Question: Hi I have data sets (maxwellian and gaussian) that I make a histogram plot with. I fit the data using scipy.stats.chisquare but it has by default, degrees of freedom as 0. If I understand correctly, it is not possible right?
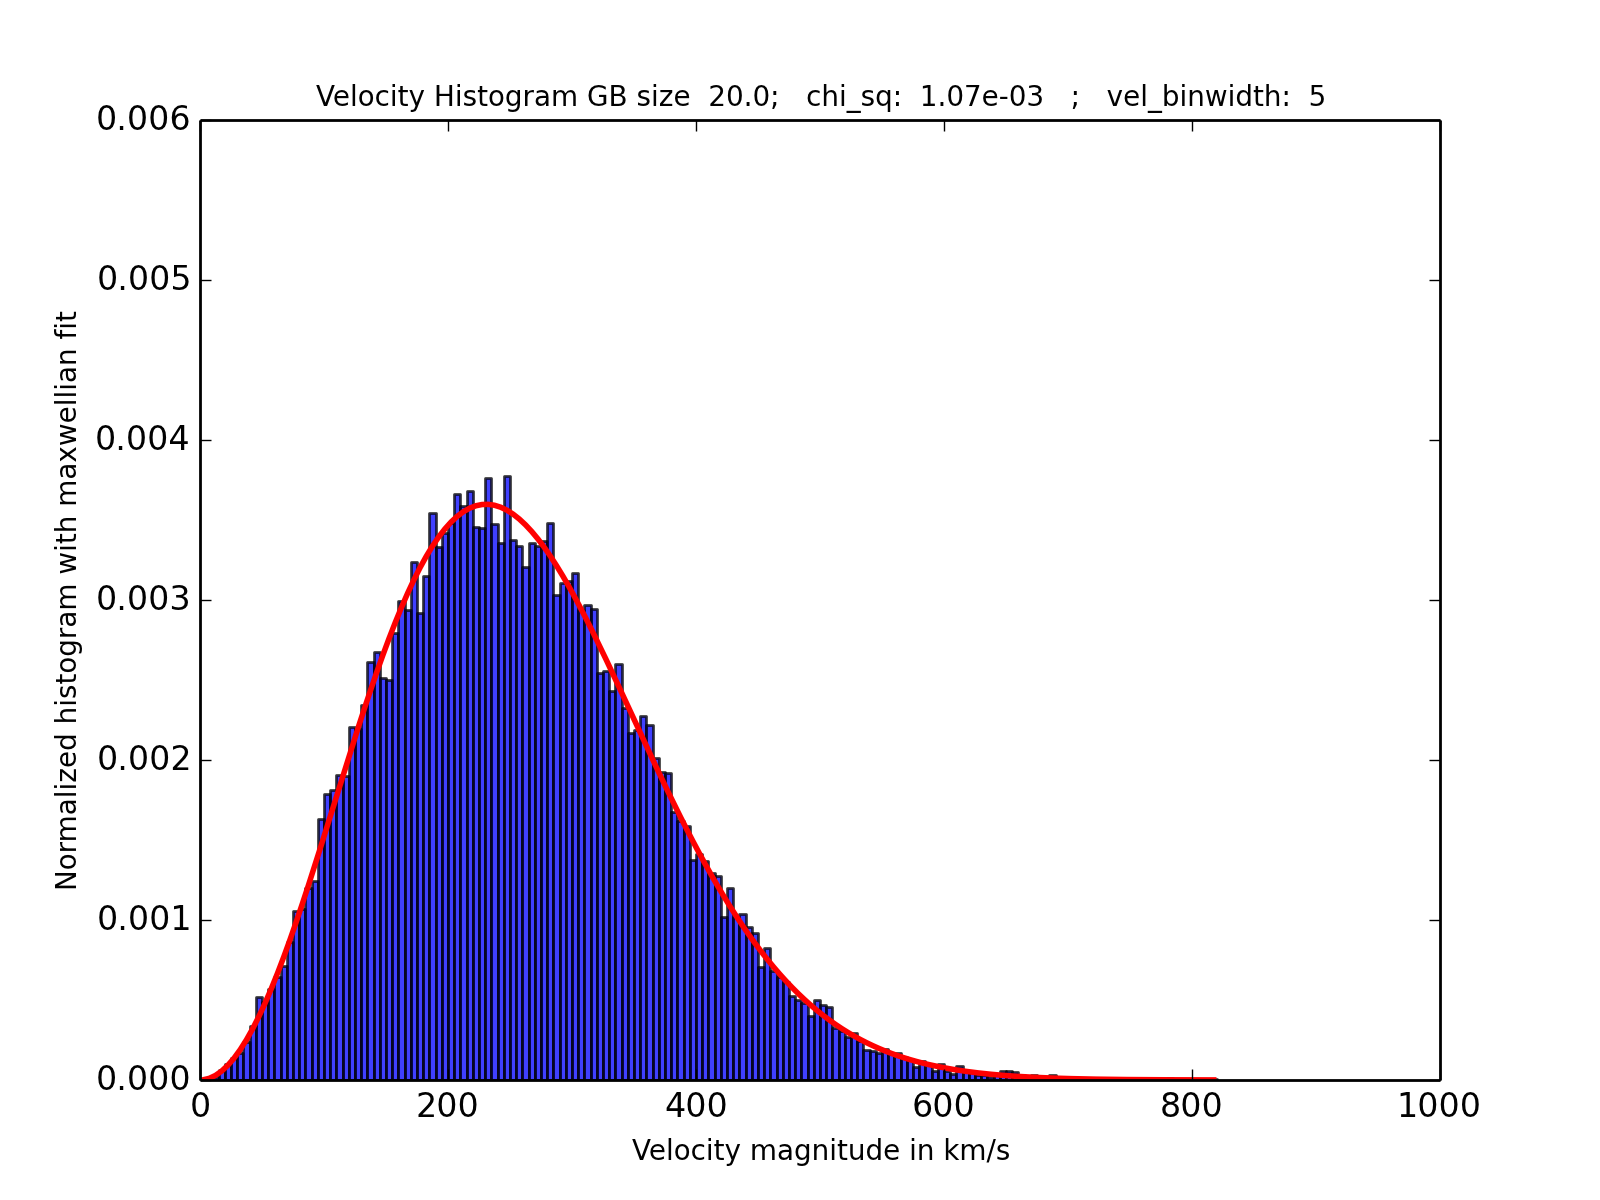
Answer: To directly answer your question, you are correct - Degrees of freedom being 0 is invalid/useless. 'scipy.stats.chisquare' parameter isn't degrees of freedom but an adjustment to degrees of freedom. Degrees of freedom defaults to 'k - 1' when ddof = 0. 'k' can be directly determined from the data you pass to the chisquare function.
From the <URL>
> ddof : int, optional
"Delta degrees of freedom": adjustment to the degrees of freedom for the p-value. The p-value is computed using a chi-squared distribution with k - 1 - ddof degrees of freedom, where k is the number of observed frequencies. The default value of ddof is 0.
'ddof' is the not the absolute value for degrees of freedom. So degrees of freedom is k - 1 and 'ddof' is an adjustment subtracted from k - 1. So when ddof = 0, degrees of freedom = 'k - 1 - 0' or 'k - 1' . When ddof = 1, degrees of freedom = 'k - 1 - 1' or 'k - 2' . k is the number of observed frequencies and the 'chisquare' function can determine that from the data you pass